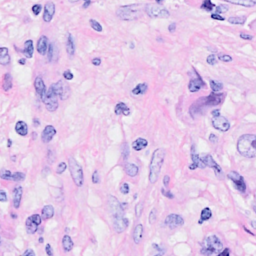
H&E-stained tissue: Breast